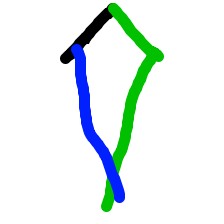
Shape: kite